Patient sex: M
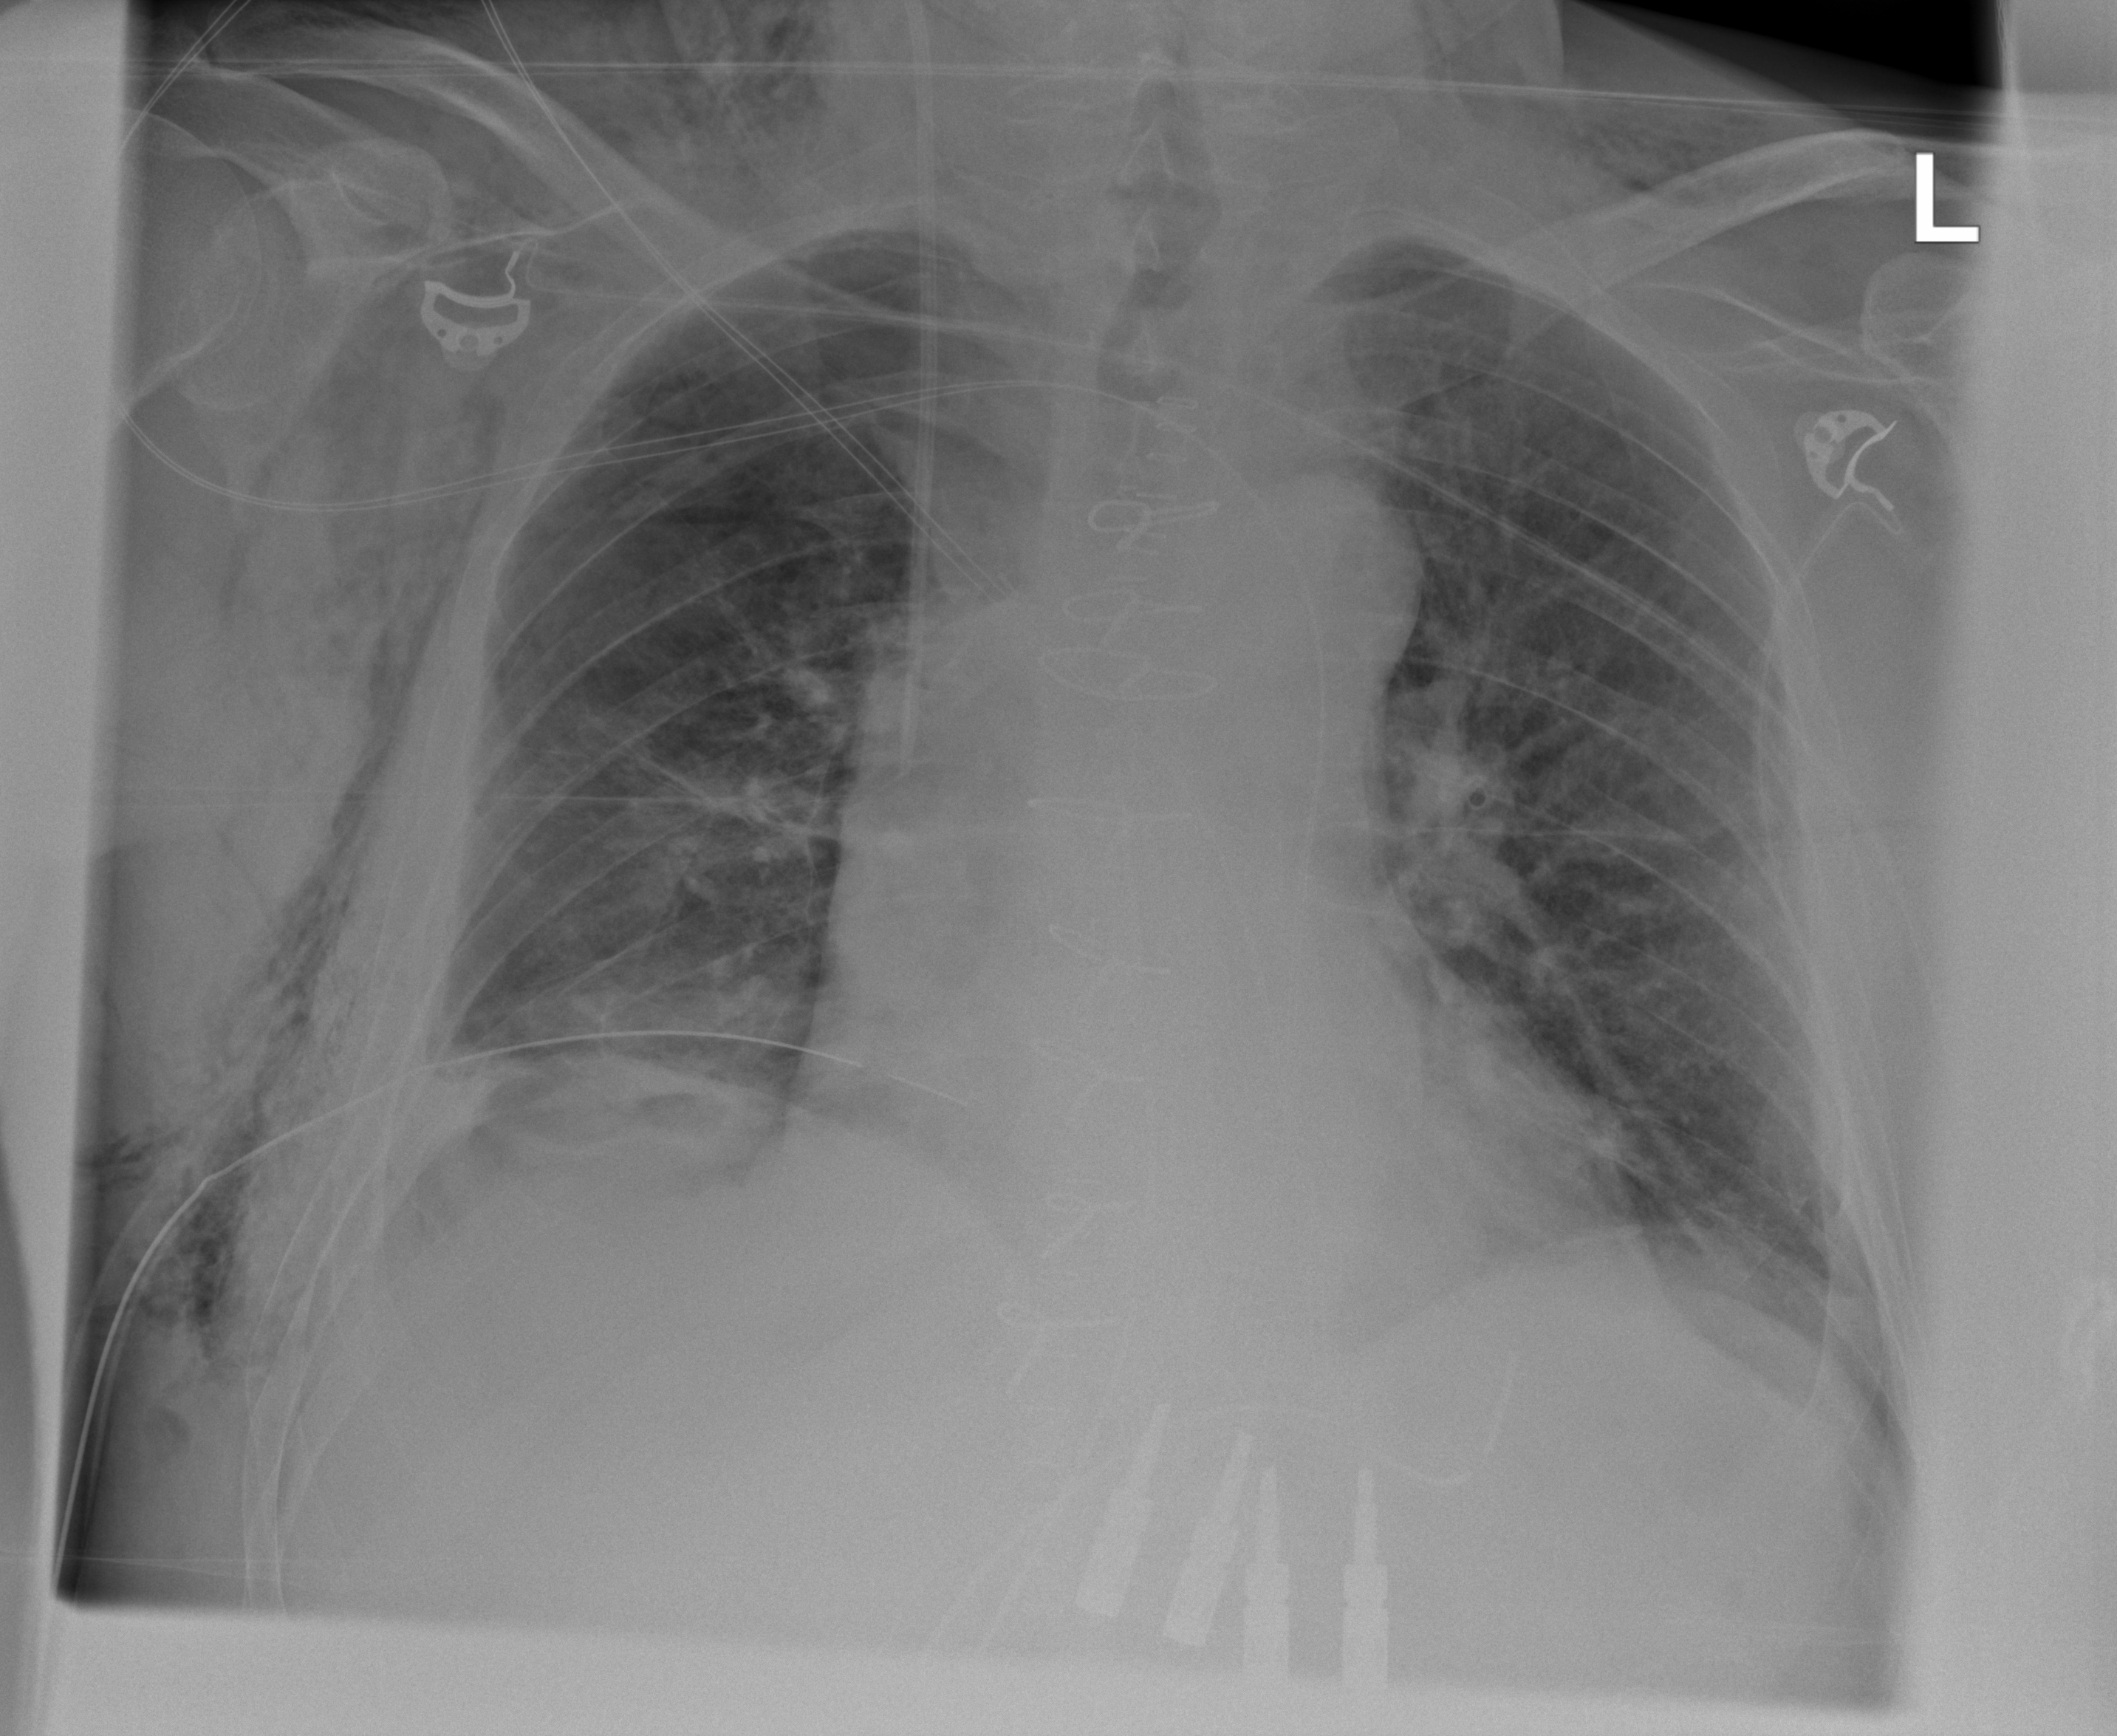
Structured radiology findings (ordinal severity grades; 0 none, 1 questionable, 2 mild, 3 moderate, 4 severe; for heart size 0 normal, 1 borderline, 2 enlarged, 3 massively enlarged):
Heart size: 1
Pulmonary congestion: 1
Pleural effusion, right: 1
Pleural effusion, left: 1
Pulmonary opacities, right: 0
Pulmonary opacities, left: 0
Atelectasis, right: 2
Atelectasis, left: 0